Interaction volume radius: 10 \u00c5
Interaction volume height: 20 \u00c5
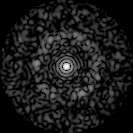
Disorder parameter: 0.8095